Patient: sex F, age 63
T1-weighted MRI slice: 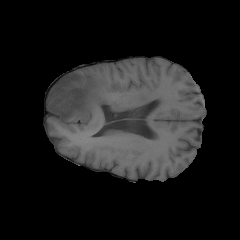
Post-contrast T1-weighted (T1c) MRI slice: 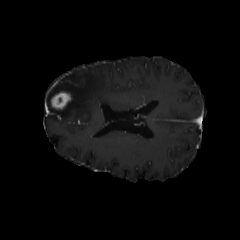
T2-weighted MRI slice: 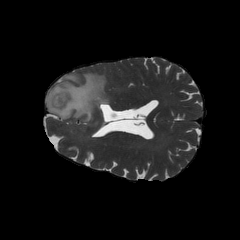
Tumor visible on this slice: yes
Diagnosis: Glioblastoma, IDH-wildtype
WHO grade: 4